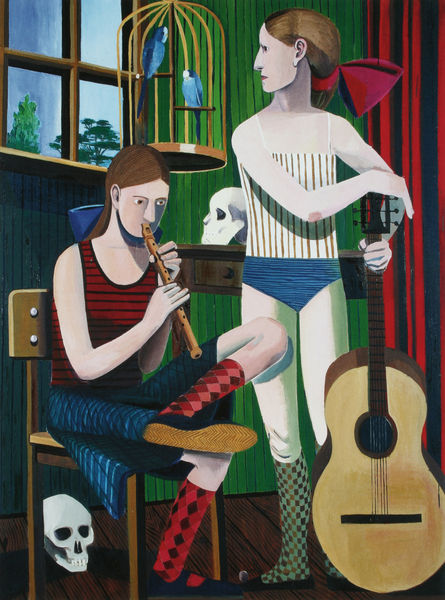
Titel: Duett
Künstler: Christoph Ruckhäberle
Standort: Essen
Institution: Olbricht Collection
Schlagwörter: baum, blau, himmel, kopf, mann, nackt, schatten, vogel, bäume, frauen, grün, menschen, mädchen, sitzen, braun, bunt, fenster, frau, haar, holz, kariert, köpfe, lampe, profil, schwarz, stuhl, tisch, weiss, zimmer, rot, flächig, hochformat, karo, leute, malerei, muster, rock, schleife, hemd, jung, wand, arm, arme, augen, gesicht, schädel, stehen, tod, hände, innenraum, instrument, vorhang, vögel, haare, interieur, gitarre, instrumente, musik, musiker, kinder, beine, deutschland, farbig, sommer, schreibtisch, komplementär, schuhe, zöpfe, warm, modern, lila, tag, dielen, tapete, holzboden, spielen, zopf, musizieren, gestreift, streifen, schublade, socken, halbnackt, junge, nägel, aufstützen, dreiviertelprofil, vanitas, spiel, strümpfe, messing, unterhemd, kniee, schuh, allegorie, flöte, knauf, totenkopf, sohle, unterhose, kniestrumpf, kniestrümpfe, saiten, käfig, papagei, vogelbauer, vogelkäfig, totenschädel, träumen, flöten, plakativ, flötenspiel, kinderbildnis, blau rot, sinnen, unterwäsche, leger, grozs, sittich, papageien, duo, tapeten, totenköpfe, top, trikot, aus dem fenster sehen, beine überschlagen, fareuen, fenster himmel, gris, haarschlaufe, haarschleifen, lächig, musikstunde, mädel, spiel mir das lied vom tod, spielne, stuhk, wellenistichte, wellensiiche